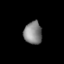
Tissue: lung
Cell type: T cells
Senescence score: 0.2195
Nuclear area (px): 400
Mean DAPI intensity: 132.143